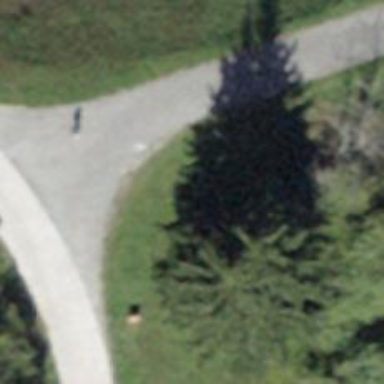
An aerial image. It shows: Guidepost providing information.